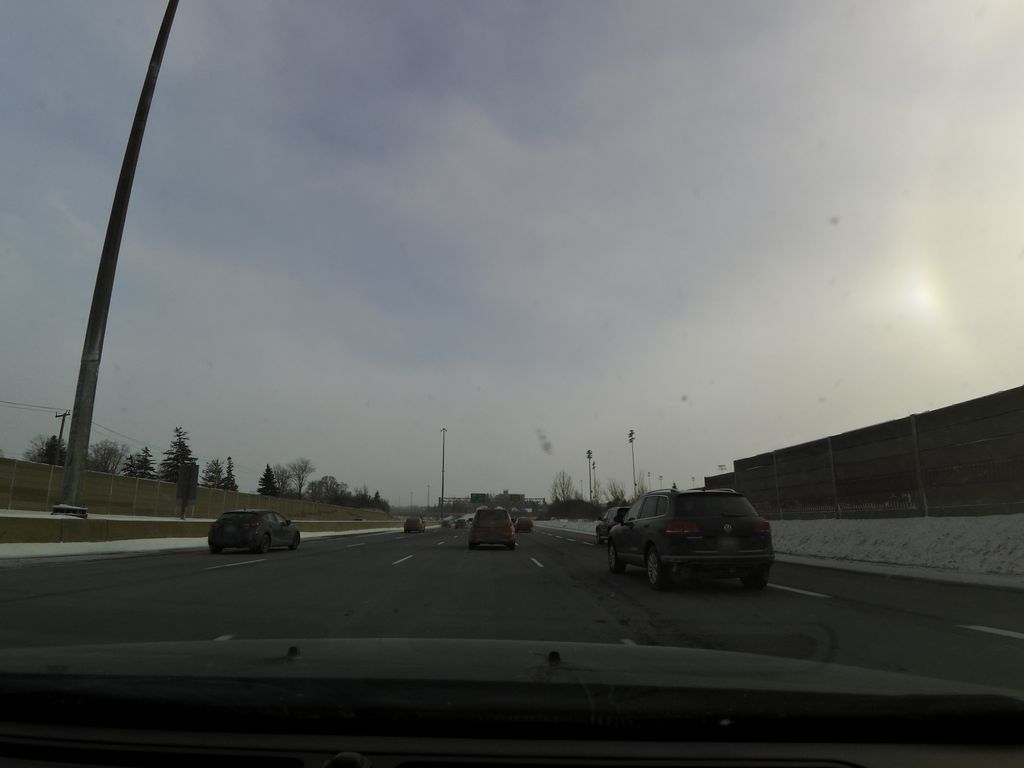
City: kitchener-waterloo